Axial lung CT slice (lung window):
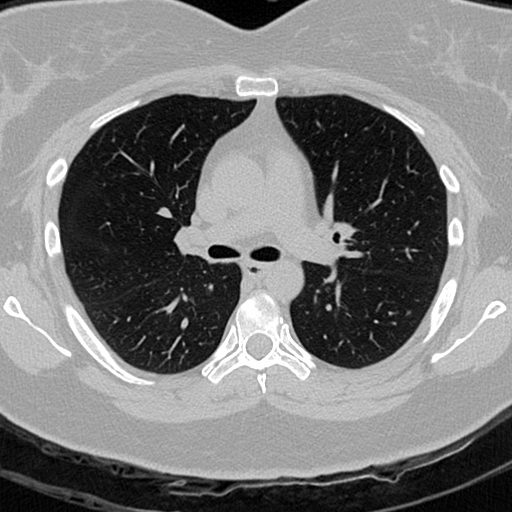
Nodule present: no